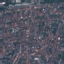
Label: Residential